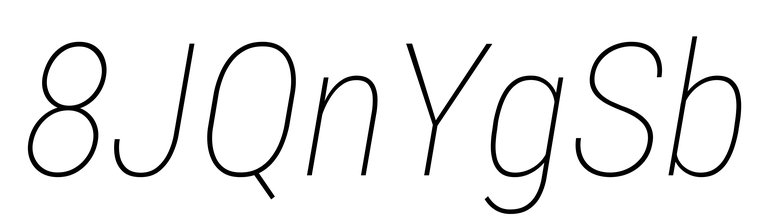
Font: Roboto-Italic_Condensed_Thin_Italic